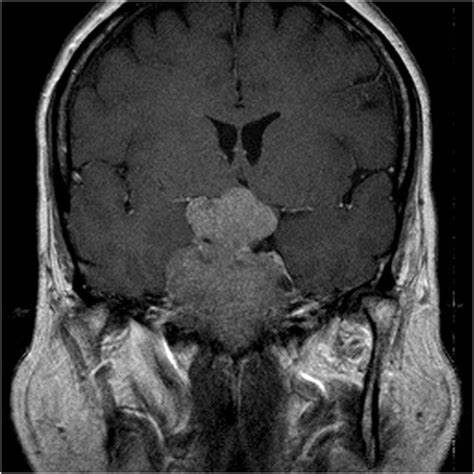
Label: pituitary